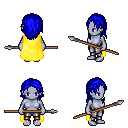
a pixel art fantasy rpg character, female body template, dark elf, purple skin, yellow cape, metal pants, blue long hairstyle, spear, four views (front, back, left, right), 2x2 character sprite sheet, small pixel art, hard edges, no anti-aliasing